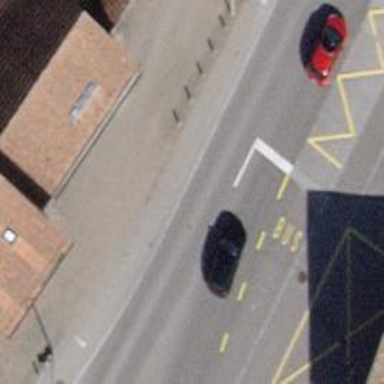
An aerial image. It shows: Sidewalk along the footway.